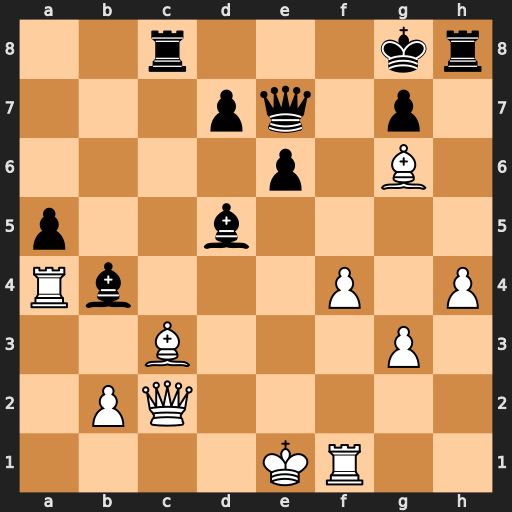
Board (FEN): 2r3kr/3pq1p1/4p1B1/p2b4/Rb3P1P/2B3P1/1PQ5/4KR2
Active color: w
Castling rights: -
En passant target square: -
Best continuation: Bxb4 Rxc2 Bxe7